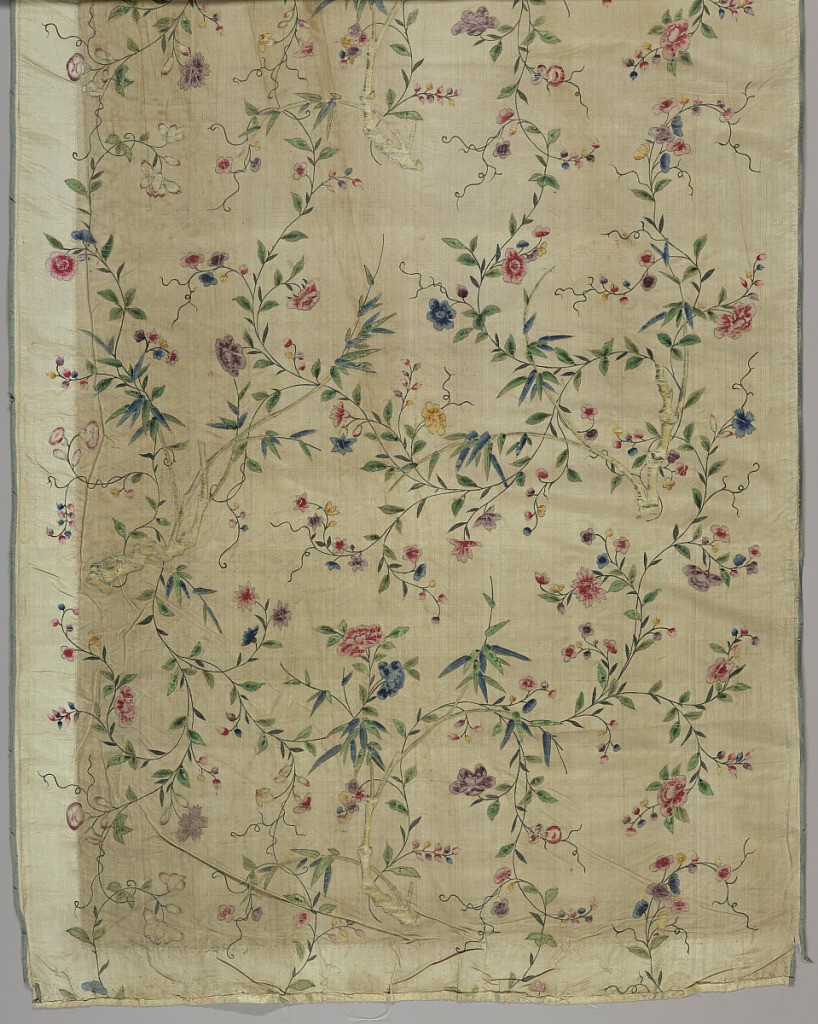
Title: Curtain panel
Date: late 18th–early 19th century
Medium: silk Technique: printed and painted on plain weave, taffeta
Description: Allover floral design in polychrome on a natural-colored ground.